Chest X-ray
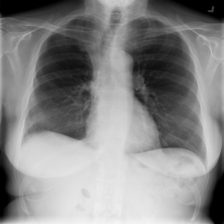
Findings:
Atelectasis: negative
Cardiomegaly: negative
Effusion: negative
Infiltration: positive
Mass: negative
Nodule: negative
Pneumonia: negative
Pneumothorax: negative
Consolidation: negative
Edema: negative
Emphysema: negative
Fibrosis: positive
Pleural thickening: negative
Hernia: negative